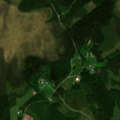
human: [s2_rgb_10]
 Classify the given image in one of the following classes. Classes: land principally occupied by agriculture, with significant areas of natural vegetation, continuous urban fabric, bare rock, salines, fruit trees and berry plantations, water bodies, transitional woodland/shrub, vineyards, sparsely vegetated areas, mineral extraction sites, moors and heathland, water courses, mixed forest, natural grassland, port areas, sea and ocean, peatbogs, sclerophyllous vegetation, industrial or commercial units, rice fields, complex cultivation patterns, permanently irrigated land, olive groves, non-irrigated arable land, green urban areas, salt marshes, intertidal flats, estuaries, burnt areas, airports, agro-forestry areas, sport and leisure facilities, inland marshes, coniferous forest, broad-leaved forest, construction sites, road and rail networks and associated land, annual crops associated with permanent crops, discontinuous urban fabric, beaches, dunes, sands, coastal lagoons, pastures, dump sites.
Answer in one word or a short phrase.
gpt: land principally occupied by agriculture, with significant areas of natural vegetation, coniferous forest, mixed forest, peatbogs